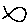
Label: fish